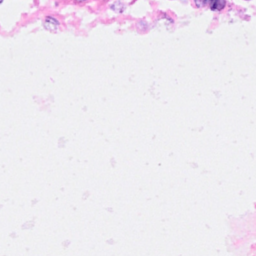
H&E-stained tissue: Breast